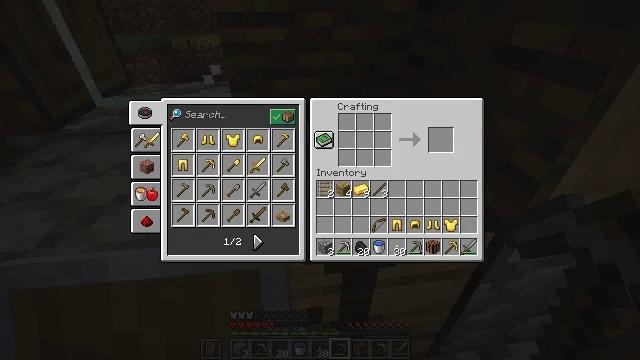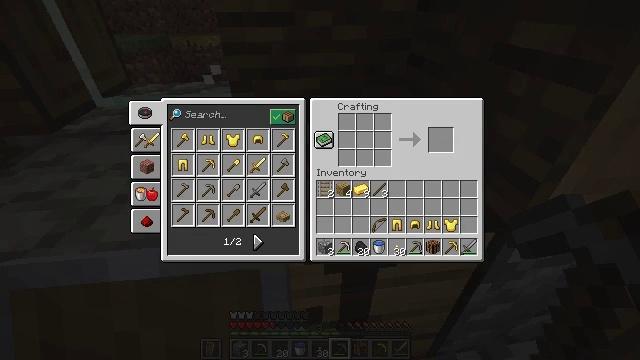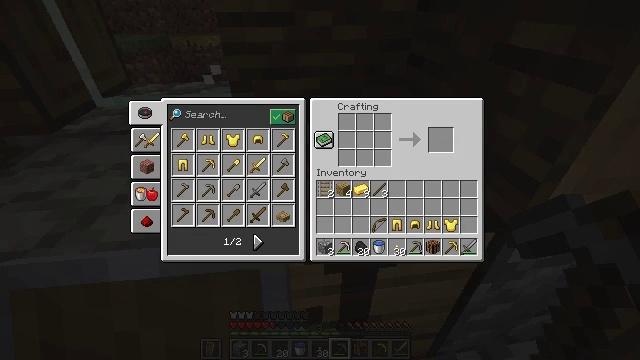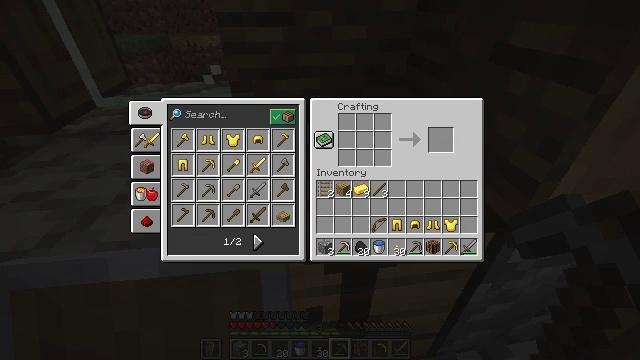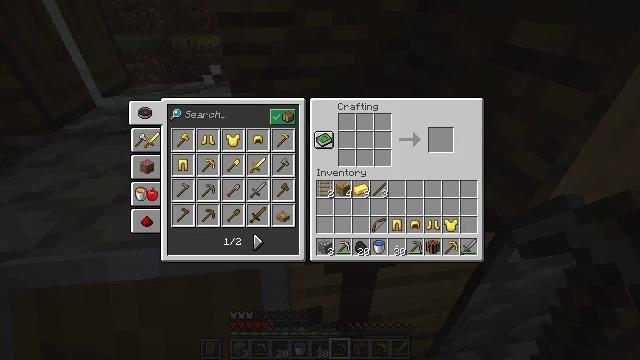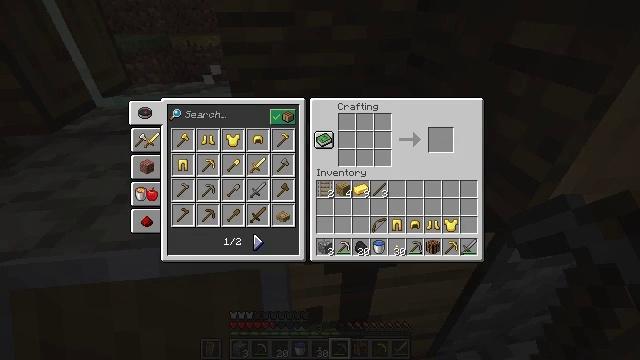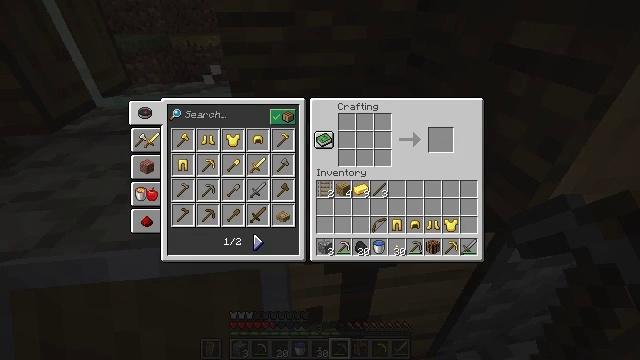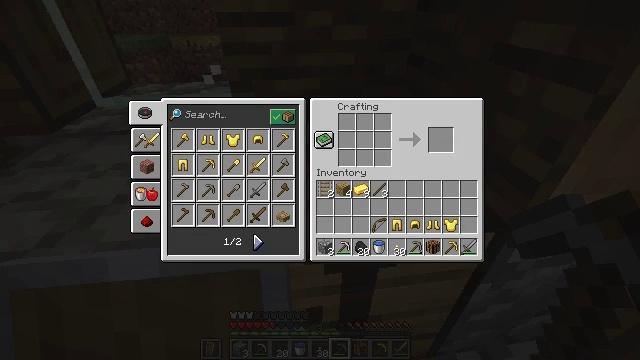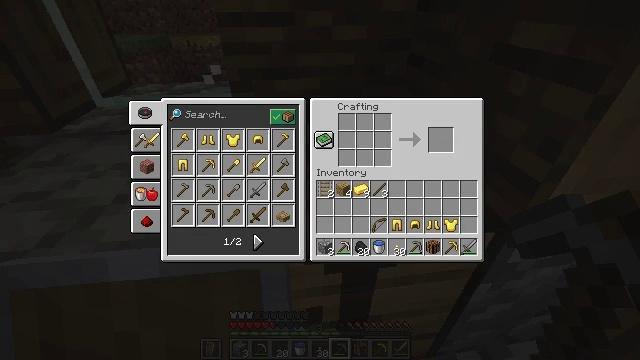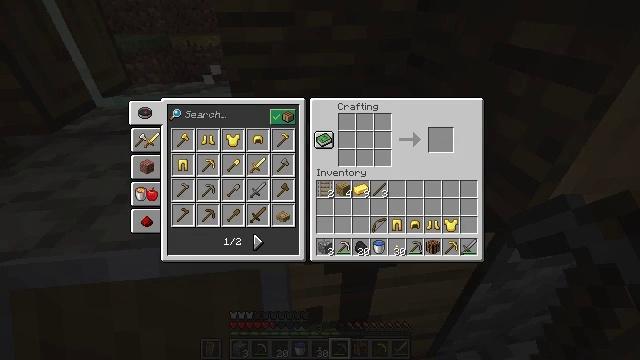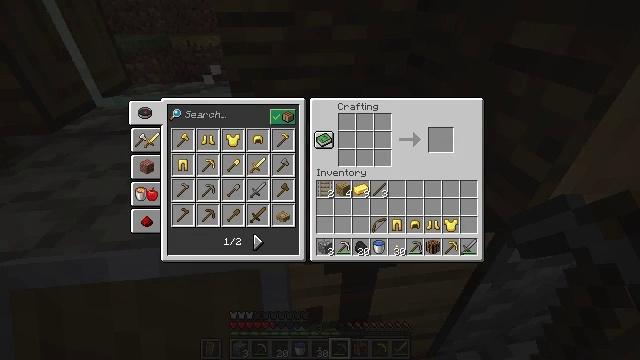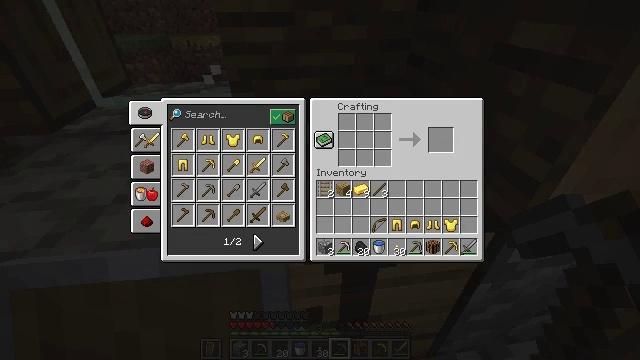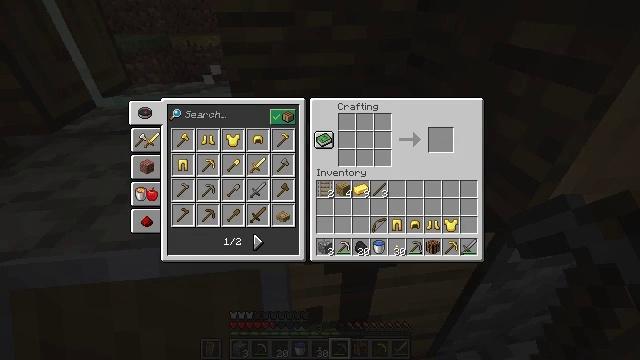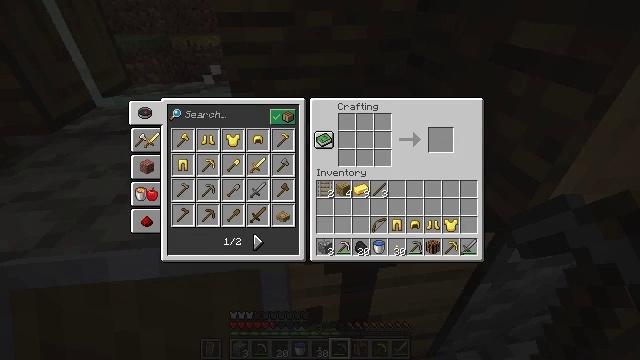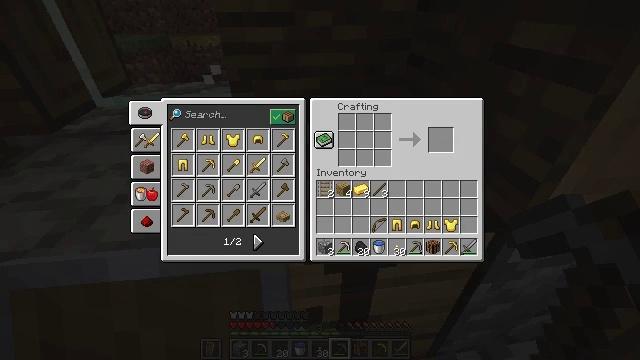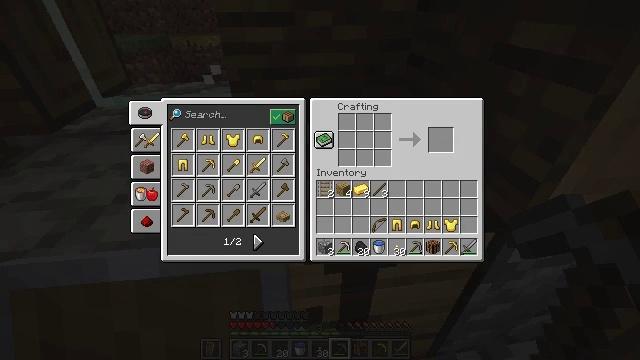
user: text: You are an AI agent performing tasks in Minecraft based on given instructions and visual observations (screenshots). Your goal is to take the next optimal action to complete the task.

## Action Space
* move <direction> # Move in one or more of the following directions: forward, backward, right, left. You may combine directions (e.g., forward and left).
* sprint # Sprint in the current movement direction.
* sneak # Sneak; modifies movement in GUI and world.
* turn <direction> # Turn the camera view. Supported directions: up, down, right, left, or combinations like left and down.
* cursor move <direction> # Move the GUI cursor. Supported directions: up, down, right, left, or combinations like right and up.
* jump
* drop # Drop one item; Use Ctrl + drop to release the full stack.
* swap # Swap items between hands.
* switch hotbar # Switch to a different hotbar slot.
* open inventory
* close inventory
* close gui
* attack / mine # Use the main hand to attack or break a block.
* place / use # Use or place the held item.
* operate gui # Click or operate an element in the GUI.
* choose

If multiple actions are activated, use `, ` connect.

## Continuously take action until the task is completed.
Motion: motion action
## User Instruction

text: Gather grass by holding the left mouse button.
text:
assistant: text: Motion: no_op
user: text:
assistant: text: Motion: no_op
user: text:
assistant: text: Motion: no_op
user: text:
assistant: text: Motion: attack / mine
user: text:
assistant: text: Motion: attack / mine
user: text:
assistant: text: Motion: attack / mine
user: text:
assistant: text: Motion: attack / mine
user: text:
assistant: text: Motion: turn left, attack / mine
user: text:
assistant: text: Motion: no_op
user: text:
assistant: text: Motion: no_op
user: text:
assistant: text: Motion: attack / mine
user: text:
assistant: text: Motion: attack / mine
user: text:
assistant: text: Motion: attack / mine
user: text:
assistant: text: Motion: attack / mine
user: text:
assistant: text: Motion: no_op
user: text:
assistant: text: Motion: no_op
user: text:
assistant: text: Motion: no_op
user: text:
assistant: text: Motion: no_op
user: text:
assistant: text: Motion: no_op
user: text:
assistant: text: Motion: no_op
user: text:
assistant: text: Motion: no_op
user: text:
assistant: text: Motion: attack / mine
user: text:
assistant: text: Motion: attack / mine
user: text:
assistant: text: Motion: attack / mine
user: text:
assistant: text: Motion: no_op
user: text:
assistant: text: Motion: no_op
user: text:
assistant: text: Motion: no_op
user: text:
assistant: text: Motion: turn right
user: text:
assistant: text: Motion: no_op
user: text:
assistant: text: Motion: no_op